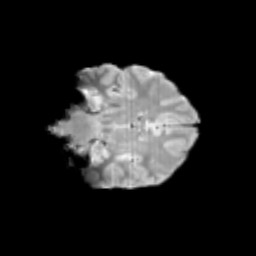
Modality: T2w
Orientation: coronal
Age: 12
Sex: female
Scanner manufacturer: siemens
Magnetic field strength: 3 T
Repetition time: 3.8 s
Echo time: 0.07 s